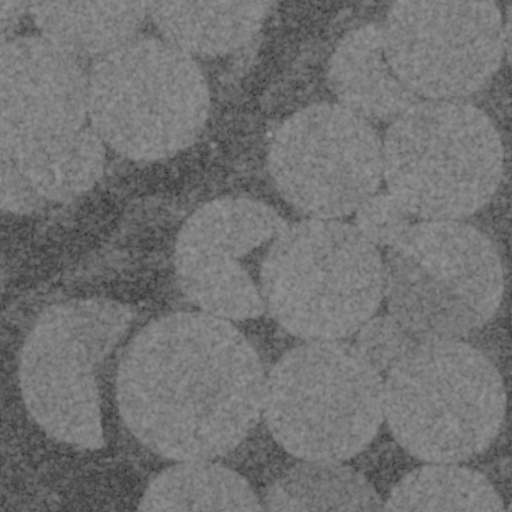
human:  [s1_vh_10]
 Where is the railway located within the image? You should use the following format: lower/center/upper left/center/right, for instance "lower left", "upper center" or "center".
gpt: The railway is located in the upper of the image.
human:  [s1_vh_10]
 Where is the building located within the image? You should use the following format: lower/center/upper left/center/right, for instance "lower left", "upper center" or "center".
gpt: The building is located in the upper center of the image.
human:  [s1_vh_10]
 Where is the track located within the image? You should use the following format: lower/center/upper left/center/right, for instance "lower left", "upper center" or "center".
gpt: There is no track in the image.

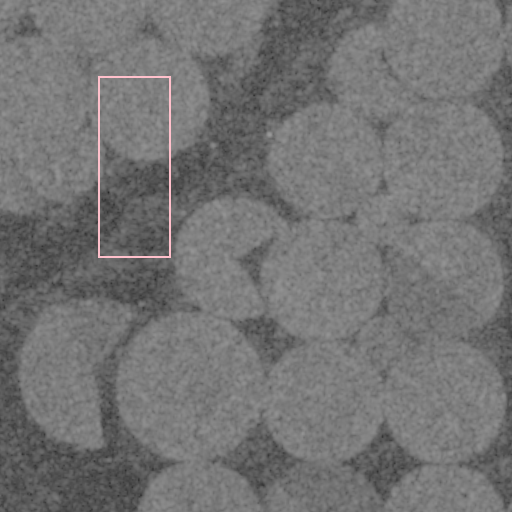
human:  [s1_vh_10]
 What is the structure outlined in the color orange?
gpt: There is no orange outline.
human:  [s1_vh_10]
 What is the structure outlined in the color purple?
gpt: There is no structure outlined in purple.